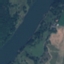
Land use / land cover: River